Question: I created a table with itextsharp and filled it with data from my database.
Everything is ok but some data contains , so in my table I get the tags instead of the text formatted, also some of the text gets .

Here is some code:
'''
PdfPTable table4 = new PdfPTable(3);
PdfPCell cell8 = new PdfPCell(new Phrase("Protocol", new Font(FontFactory.GetFont("Helvetica", 12f, Font.BOLD, new BaseColor(0, 0, 0)))));
cell8.BackgroundColor = new BaseColor(242, 242, 242);
table4.AddCell(cell8);
PdfPCell cell9 = new PdfPCell(new Phrase("Port", new Font(FontFactory.GetFont("Helvetica", 12f, Font.BOLD, new BaseColor(0, 0, 0)))));
cell9.BackgroundColor = new BaseColor(242, 242, 242);
table4.AddCell(cell9);
PdfPCell cell10 = new PdfPCell(new Phrase("Service", new Font(FontFactory.GetFont("Helvetica", 12f, Font.BOLD, new BaseColor(0, 0, 0)))));
cell10.BackgroundColor = new BaseColor(242, 242, 242);
table4.AddCell(cell10);
foreach (int t in myprotocol)
{
table4.AddCell(t.Protocol);
table4.AddCell(t.Port.ToString());
table4.AddCell(t.Service);
}
document.Add(table4);
'''
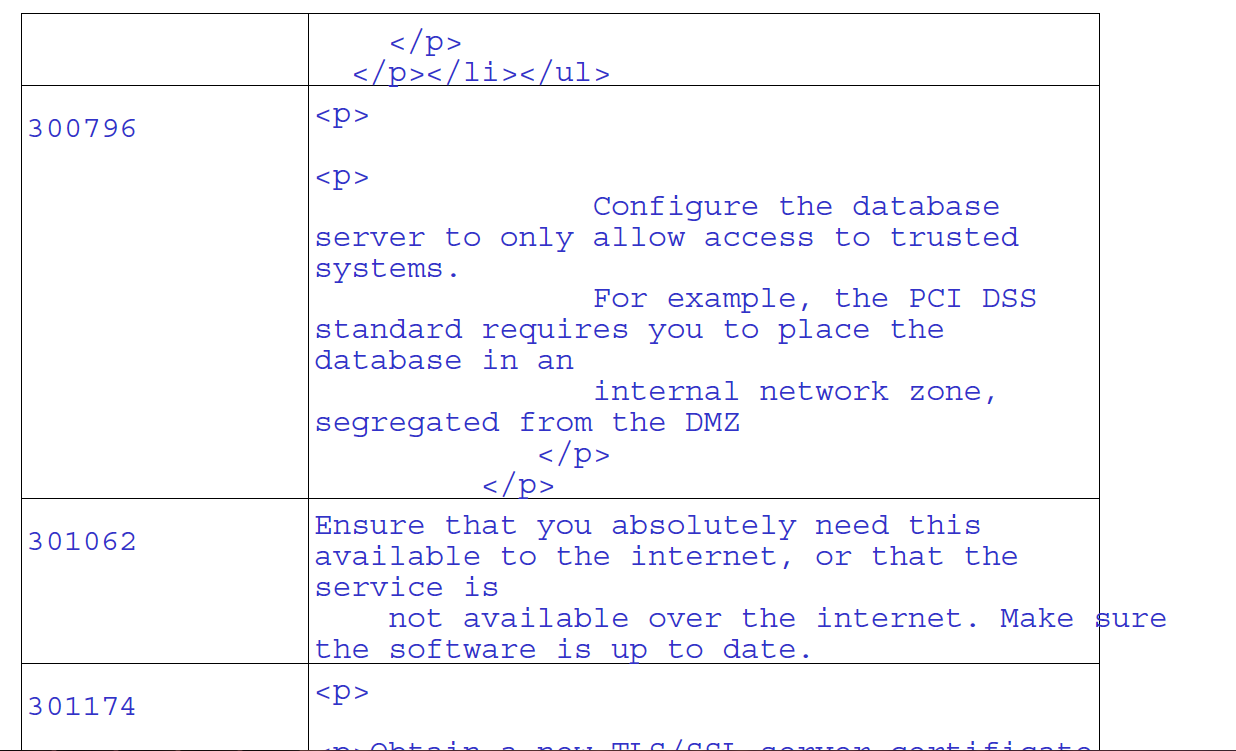
Answer: When you manually add content, whether its a 'Table', a 'Paragraph', a 'Chunk' or something else, iTextSharp will always insert the content exactly as it.
If all you want to do is strip out the HTML tags then <URL> to remove the tags.
If you want to interpret the tags (for instance bolding when '<strong>' is encountered) then you're going to have to look at the 'HTMLWorker' object. <URL> that goes into a little detail on it.
Below is sample code that tries to overflow the table's boundaries but doesn't on my test machine. It creates 4 table rows, the 3rd and 4th of which have some convoluted attempts at breaking the table's boundaries but don't. (You'll see the convoluted part where I inject some returns, tabs and special Unicode spaces.)
(This code must be run completely and not cherry picked for it to work correctly and it targets iTextSharp 5.1.1.0.)
'''
using System;
using System.Collections.Generic;
using System.ComponentModel;
using System.Windows.Forms;
using System.IO;
using iTextSharp.text;
using iTextSharp.text.pdf;
namespace WindowsFormsApplication1
{
public partial class Form1 : Form
{
public Form1()
{
InitializeComponent();
}
//Sample object that mimic's the OPs structure
public class SampleObject
{
public string Protocol { get; set; }
public int Port { get; set; }
public string Service { get; set; }
}
private void Form1_Load(object sender, EventArgs e)
{
//Create some sample data the mimics the OP's data structure and include some edge cases that could (but don't) cause things to blow up
List<SampleObject> myprotocol = new List<SampleObject>();
//General text
myprotocol.Add(new SampleObject { Protocol = "Short text", Port = 80, Service = "This is a test" });
//Long text w/ HTML
myprotocol.Add(new SampleObject { Protocol = "Long HTML text", Port = 81, Service = string.Format("<p>{0}{0}<p>{1}Configure the database server to only allow acces to trusted systems.{0}{1}For Example, the PCI DSS standard requires you the place the database in an{0}{1}internal network zone, segregated from the DMZ.{0}</p>", "
", " ") });
//Long text w/ spaces replaced by Unicode FEFF which is a zero-width non-breaking space
myprotocol.Add(new SampleObject { Protocol = "Long HTML text with zero width no-break space", Port = 82, Service = string.Format("<p>{0}{0}<p>{1}Configure the database server to only allow acces to trusted systems.{0}{1}For Example, the PCI DSS standard requires you the place the database in an{0}{1}internal network zone, segregated from the DMZ.{0}</p>", "
", " ").Replace(" ", "") });
//Long text w/ sapces reaplces by Unicode 0020 which is a regular non-breaking space
myprotocol.Add(new SampleObject { Protocol = "Long HTML text with non-breaking space", Port = 83, Service = string.Format("<p>{0}{0}<p>{1}Configure the database server to only allow acces to trusted systems.{0}{1}For Example, the PCI DSS standard requires you the place the database in an{0}{1}internal network zone, segregated from the DMZ.{0}</p>", "
", " ").Replace(" ", " ") });
using (iTextSharp.text.Document Doc = new iTextSharp.text.Document(PageSize.LETTER))
{
using (FileStream FS = new FileStream(Path.Combine(Environment.GetFolderPath(Environment.SpecialFolder.Desktop), "TableTest.pdf"), FileMode.Create, FileAccess.Write, FileShare.Read))
{
using (PdfWriter writer = PdfWriter.GetInstance(Doc, FS))
{
Doc.Open();
Doc.NewPage();
PdfPTable table4 = new PdfPTable(3);
table4.SetWidths(new float[] { 0.9f, 1f, 1.2f });
PdfPCell cell8 = new PdfPCell(new Phrase("Protocol", new iTextSharp.text.Font(FontFactory.GetFont("Helvetica", 12.0f, iTextSharp.text.Font.BOLD, new BaseColor(0, 0, 0)))));
cell8.BackgroundColor = new BaseColor(242, 242, 242);
table4.AddCell(cell8);
PdfPCell cell9 = new PdfPCell(new Phrase("Port", new iTextSharp.text.Font(FontFactory.GetFont("Helvetica", 12f, iTextSharp.text.Font.BOLD, new BaseColor(0, 0, 0)))));
cell9.BackgroundColor = new BaseColor(242, 242, 242);
table4.AddCell(cell9);
PdfPCell cell10 = new PdfPCell(new Phrase("Service", new iTextSharp.text.Font(FontFactory.GetFont("Helvetica", 12f, iTextSharp.text.Font.BOLD, new BaseColor(0, 0, 0)))));
cell10.BackgroundColor = new BaseColor(242, 242, 242);
table4.AddCell(cell10);
foreach (SampleObject t in myprotocol)
{
table4.AddCell(t.Protocol);
table4.AddCell(t.Port.ToString());
table4.AddCell(t.Service);
}
Doc.Add(table4);
Doc.Close();
}
}
}
this.Close();
}
}
}
'''